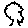
Label: tree